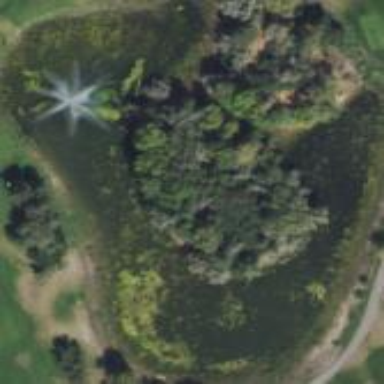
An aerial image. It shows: Water hazard on golf course. The hazard is natural water feature.